Field crop: maize
Growth stage: 2
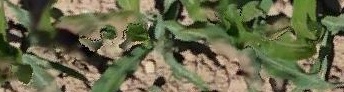
Species: maize